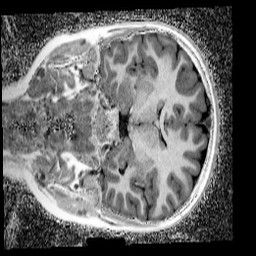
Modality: UNIT1_denoised
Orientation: coronal
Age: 9
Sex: female
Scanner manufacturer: siemens
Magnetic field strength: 3 T
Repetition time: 4 s
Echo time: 0.00299 s